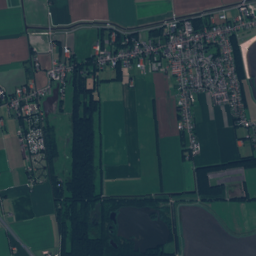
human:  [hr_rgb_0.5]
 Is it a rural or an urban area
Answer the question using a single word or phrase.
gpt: urban

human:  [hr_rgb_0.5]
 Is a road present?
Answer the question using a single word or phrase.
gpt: yes

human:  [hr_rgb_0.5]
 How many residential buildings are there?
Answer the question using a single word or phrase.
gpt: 1472

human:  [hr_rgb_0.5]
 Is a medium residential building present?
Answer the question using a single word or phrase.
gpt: yes

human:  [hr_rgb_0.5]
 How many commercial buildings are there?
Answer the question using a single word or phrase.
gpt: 12

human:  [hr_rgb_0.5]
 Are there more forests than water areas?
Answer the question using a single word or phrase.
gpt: yes

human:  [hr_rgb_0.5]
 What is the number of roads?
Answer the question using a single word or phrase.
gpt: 869

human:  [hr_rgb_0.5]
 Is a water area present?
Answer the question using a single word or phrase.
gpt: yes

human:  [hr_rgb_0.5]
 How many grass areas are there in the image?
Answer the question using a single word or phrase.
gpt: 185

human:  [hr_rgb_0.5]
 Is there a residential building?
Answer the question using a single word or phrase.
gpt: yes

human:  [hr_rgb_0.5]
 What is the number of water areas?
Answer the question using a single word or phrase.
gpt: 54

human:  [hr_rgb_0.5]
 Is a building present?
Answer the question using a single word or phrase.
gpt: yes

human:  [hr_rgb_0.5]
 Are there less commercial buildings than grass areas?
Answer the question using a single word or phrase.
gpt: yes

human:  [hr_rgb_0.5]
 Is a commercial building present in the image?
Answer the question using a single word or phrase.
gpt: yes

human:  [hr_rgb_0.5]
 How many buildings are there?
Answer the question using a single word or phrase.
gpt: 1500

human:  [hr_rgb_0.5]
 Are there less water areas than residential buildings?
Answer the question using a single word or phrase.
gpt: yes

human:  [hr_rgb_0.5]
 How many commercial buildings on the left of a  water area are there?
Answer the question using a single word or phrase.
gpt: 12

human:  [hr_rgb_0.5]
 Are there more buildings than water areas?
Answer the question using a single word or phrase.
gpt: yes

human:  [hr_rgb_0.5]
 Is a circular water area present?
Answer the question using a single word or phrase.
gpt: yes

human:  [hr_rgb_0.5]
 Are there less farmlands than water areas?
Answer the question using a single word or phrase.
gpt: yes

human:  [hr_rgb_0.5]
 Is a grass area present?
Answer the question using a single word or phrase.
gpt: yes

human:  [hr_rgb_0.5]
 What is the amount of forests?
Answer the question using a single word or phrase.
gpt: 131

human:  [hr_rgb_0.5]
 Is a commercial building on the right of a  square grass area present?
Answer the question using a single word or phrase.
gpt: yes

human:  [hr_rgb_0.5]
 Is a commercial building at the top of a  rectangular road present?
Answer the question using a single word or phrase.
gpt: no

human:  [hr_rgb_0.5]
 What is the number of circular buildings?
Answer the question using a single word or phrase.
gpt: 2

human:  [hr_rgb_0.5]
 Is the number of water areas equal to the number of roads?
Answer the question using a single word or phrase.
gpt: no

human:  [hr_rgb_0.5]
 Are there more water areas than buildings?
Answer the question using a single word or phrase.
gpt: no

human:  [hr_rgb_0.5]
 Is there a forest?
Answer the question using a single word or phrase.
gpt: yes

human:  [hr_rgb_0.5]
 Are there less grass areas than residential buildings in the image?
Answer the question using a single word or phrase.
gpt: yes

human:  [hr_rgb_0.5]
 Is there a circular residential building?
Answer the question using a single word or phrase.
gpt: yes

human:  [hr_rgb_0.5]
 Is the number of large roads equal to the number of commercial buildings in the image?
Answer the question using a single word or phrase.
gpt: no

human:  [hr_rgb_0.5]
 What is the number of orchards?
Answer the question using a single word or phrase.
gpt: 4

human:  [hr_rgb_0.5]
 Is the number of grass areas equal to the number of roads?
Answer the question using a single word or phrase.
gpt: no

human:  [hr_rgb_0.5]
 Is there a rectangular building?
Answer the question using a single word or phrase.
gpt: yes

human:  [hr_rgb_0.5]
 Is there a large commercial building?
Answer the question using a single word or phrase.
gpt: no

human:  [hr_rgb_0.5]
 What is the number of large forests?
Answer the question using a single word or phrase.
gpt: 52

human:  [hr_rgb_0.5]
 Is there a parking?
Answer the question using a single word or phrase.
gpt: yes

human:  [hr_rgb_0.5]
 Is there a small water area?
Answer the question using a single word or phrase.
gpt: yes

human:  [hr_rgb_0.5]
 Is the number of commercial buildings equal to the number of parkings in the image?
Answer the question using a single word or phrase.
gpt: no

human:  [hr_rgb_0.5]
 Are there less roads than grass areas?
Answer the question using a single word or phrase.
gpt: no

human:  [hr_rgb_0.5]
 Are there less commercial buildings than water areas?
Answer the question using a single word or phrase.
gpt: yes

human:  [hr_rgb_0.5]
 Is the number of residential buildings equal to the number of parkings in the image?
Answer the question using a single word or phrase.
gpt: no

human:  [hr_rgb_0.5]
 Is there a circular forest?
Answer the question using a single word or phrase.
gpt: no

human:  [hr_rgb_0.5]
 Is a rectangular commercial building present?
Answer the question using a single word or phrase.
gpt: yes

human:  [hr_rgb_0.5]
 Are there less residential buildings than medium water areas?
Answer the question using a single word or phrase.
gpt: no

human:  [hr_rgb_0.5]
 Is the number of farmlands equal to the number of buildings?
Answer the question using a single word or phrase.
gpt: no

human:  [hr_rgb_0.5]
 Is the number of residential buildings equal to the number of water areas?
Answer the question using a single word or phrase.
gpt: no

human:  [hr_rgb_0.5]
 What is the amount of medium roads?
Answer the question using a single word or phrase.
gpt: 0

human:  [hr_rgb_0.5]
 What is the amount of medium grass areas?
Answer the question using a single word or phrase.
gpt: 56

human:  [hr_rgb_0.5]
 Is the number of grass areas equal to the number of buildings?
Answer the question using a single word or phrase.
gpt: no

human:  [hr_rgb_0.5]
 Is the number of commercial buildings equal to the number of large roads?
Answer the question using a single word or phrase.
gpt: no

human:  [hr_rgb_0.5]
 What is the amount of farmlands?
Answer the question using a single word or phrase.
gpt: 18

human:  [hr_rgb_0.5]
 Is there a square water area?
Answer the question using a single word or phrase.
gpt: yes

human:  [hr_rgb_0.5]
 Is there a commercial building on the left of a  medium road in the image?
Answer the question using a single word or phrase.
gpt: no

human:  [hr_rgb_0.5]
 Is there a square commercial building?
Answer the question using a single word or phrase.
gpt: no

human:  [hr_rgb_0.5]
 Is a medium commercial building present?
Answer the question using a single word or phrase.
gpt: yes

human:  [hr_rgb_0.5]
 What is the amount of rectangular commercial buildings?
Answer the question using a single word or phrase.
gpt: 7

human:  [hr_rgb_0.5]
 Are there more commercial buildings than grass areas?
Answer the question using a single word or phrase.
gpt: no

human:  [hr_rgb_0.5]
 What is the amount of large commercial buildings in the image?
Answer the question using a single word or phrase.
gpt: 0

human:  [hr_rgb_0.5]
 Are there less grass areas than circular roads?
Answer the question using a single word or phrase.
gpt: no

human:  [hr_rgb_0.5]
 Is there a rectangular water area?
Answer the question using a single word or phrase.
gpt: yes

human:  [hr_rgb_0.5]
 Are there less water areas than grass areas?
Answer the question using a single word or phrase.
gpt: yes

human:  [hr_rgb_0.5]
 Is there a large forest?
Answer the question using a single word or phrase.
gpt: yes

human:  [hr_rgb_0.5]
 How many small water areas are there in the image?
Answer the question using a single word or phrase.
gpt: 71